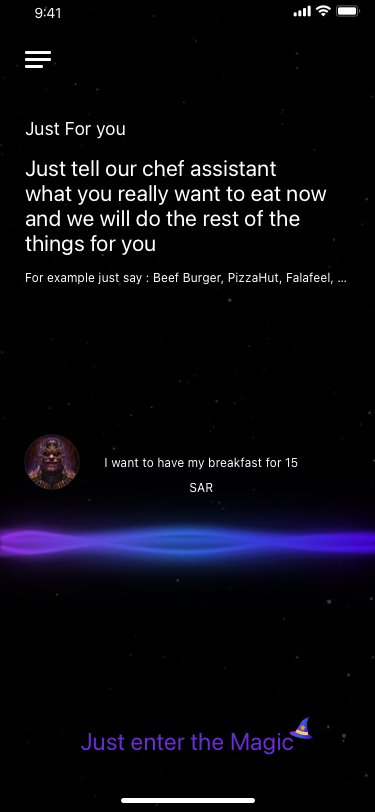
Text in this UI design:
Just For you
Just tell our chef assistant
what you really want to eat now
and we will do the rest of the
things for you
I want to have my breakfast for 15 SAR
For example just say : Beef Burger, PizzaHut, Falafeel, …
Just enter the Magic